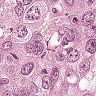
Metastatic tissue present: yes